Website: macys
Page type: account-selection
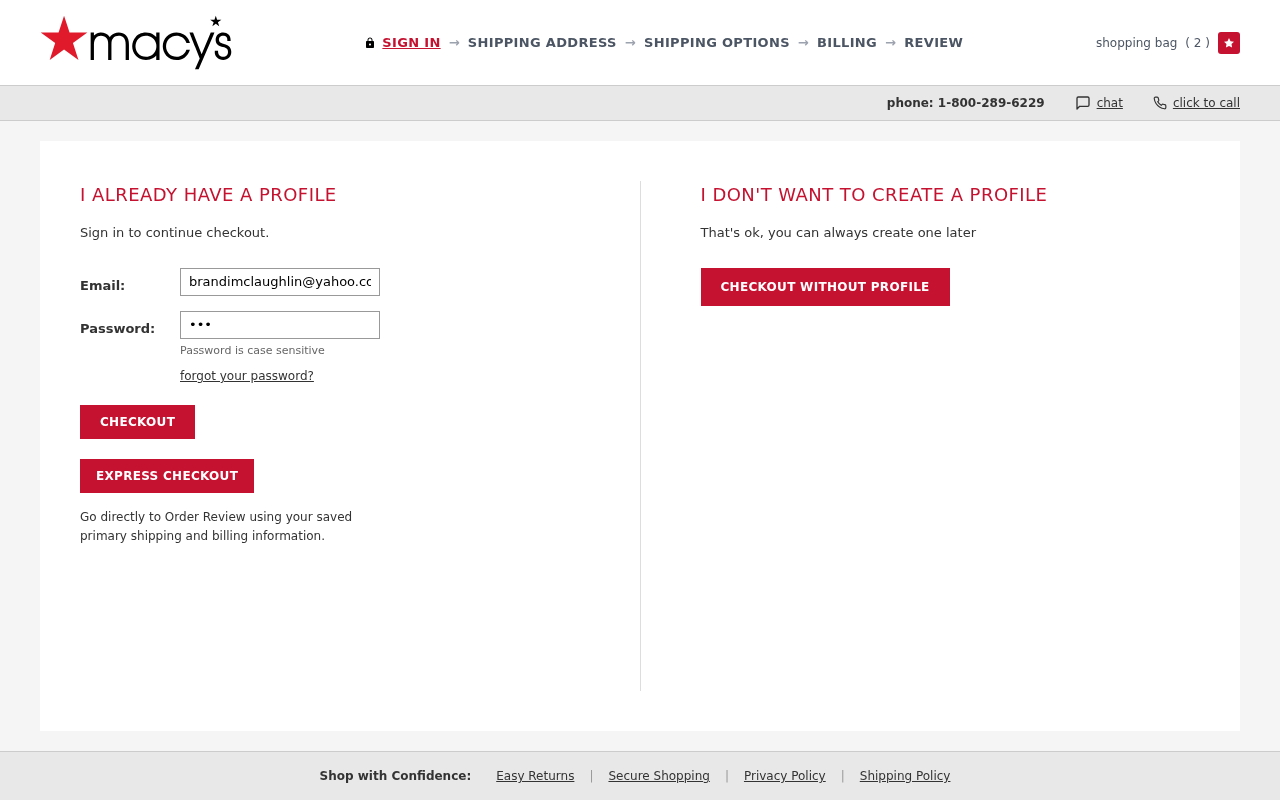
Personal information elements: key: PII_EMAIL
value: brandimclaughlin@yahoo.com
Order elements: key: ORDER_NUM_ITEMS
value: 2